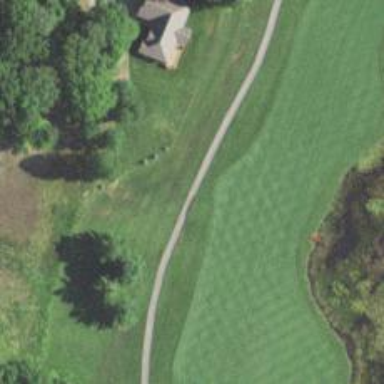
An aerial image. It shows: Service road designated as golf cart path.